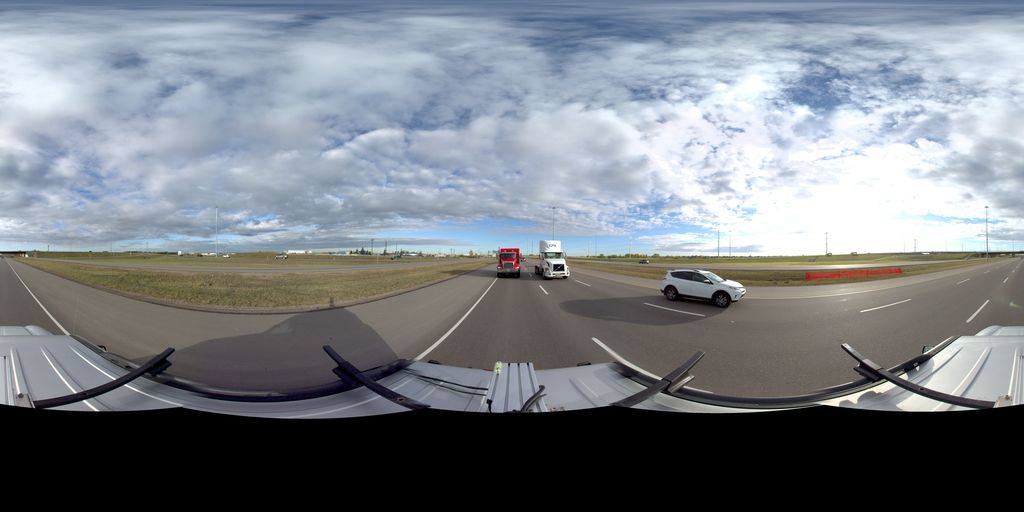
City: edmonton